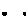
Label: smiley face